Question: I am recording a macro in order to make a simple process I have to go trough very often a bit more simple. I have no problem as it is extremely simple but in the stage I have three columns. Let's call them Green, Amber and Red, and I want to create just one by putting one on top of the other one giving a (up-down) Red, Amber and Green column as a result.
When the data set changes and these columns change their size (more or less rows) the macro cuts those columns based on the absolute references it took when the macro was recorded.
I want that selection (selection of red amber and green as single columns to be pasted onto a single one) be 'dynamic' and change as the data set does.

The way I select the individual columns is like this.
'''
Range(Selection, Selection.End(xlDown)).Select
ActiveCell.Range("A1:B7").Select
Selection.Cut
ActiveCell.Offset(0, -5).Range("A1").Select
ActiveSheet.Paste
ActiveCell.Offset(0, 9).Range("A1").Select
Range(Selection, Selection.End(xlDown)).Select
ActiveCell.Range("A1:B8").Select
Selection.Copy
ActiveCell.Offset(0, -9).Range("A1").Select
Selection.Insert Shift:=xlDown
'''
In this case I was trying to use relative references just in case magic happened automatically. I do not know any VBA programming so that is why I use macros.
I would go into more detail but I think whoever knows a bit about VBA will know how to fix this.
Thanks
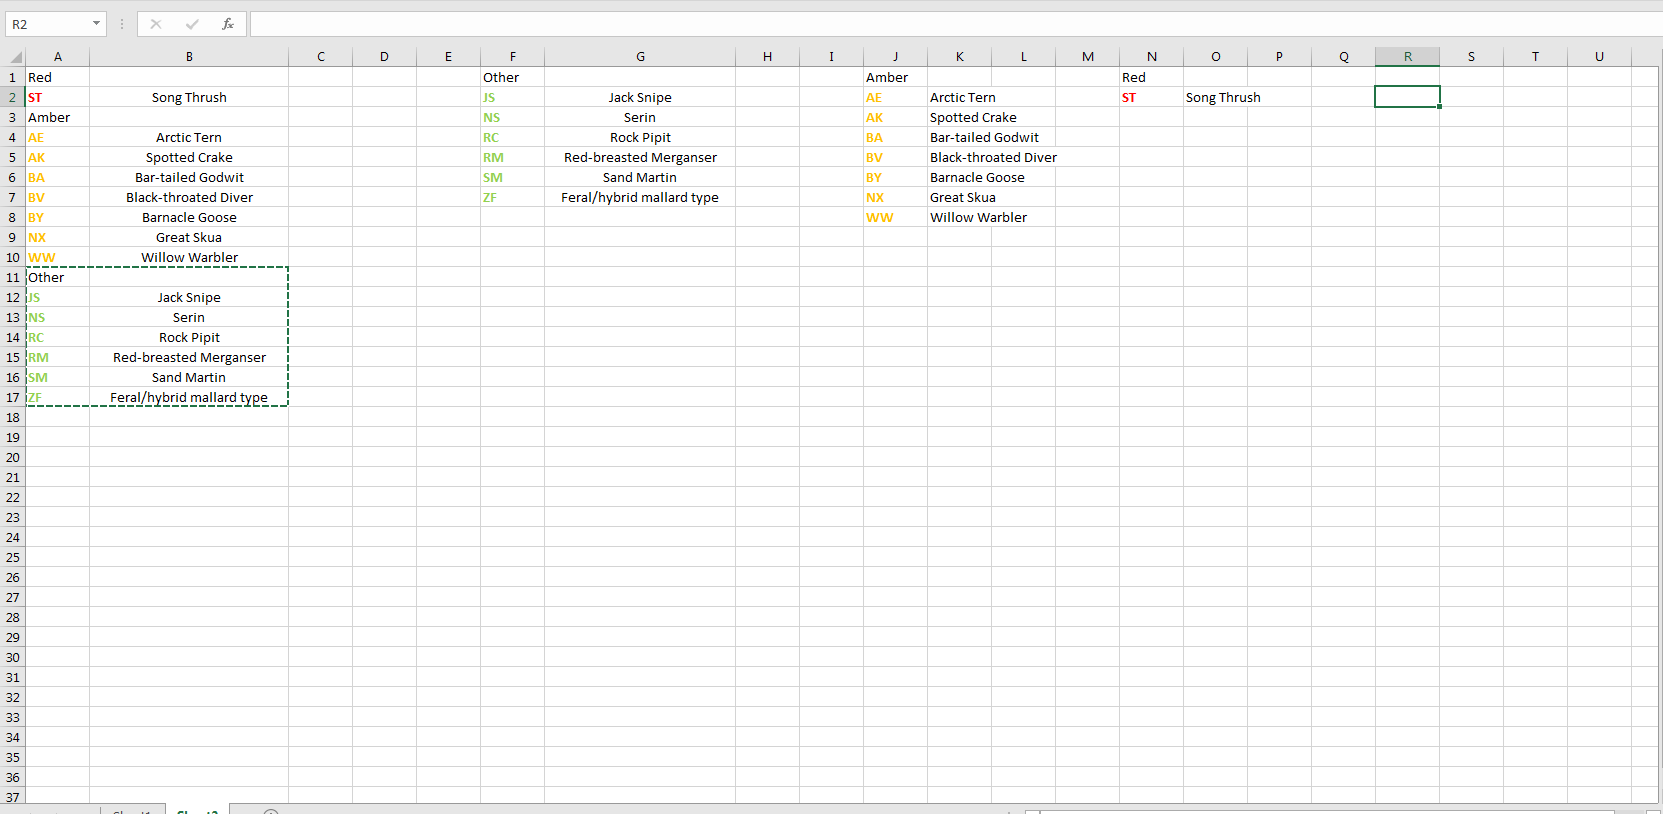
Answer: In your case you can use CurrentRegion which will automatically resize to take in all contiguous rows and columns.
'''
Sub x()
Range("A:B").ClearContents
Range("N1").CurrentRegion.Copy Range("A1")
'alternative to above if CurrentRegion not applicable
'Range("N1",range("N" & rows.count).end(xlup)).resize(,2).Copy Range("A1")
Range("J1").CurrentRegion.Copy Range("A" & Rows.Count).End(xlUp)(2)
Range("F1").CurrentRegion.Copy Range("A" & Rows.Count).End(xlUp)(2)
End Sub
'''